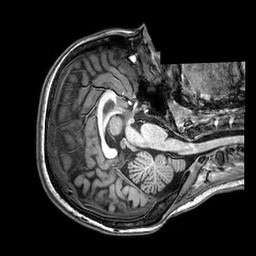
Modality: T1w
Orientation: axial
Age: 18
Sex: female
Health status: healthy
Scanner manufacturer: philips
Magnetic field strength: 3 T